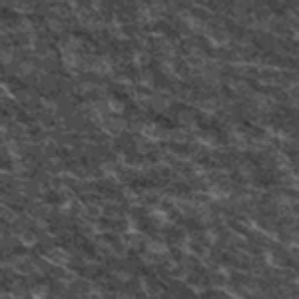
Label: frost